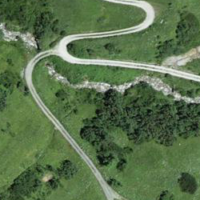
EUNIS habitat code: 26
Species observed at this site:
Anthocharis cardamines